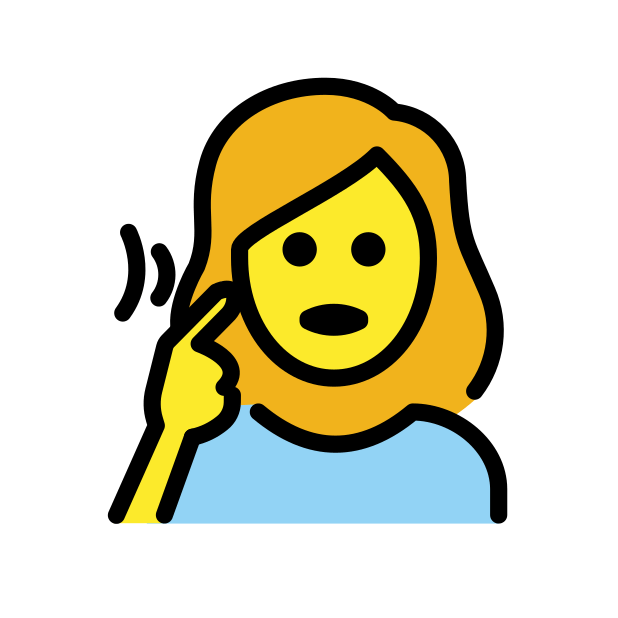
deaf woman